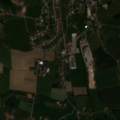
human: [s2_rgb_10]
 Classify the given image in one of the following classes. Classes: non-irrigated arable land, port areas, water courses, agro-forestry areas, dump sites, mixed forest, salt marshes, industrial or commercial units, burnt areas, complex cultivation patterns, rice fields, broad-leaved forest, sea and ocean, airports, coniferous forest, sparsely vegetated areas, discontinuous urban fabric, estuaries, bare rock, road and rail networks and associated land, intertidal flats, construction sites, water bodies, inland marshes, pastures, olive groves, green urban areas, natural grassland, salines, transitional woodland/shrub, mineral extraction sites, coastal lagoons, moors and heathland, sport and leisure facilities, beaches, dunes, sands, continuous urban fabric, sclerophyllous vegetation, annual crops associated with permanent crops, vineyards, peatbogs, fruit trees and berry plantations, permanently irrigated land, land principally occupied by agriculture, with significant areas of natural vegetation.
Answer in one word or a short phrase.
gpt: discontinuous urban fabric, non-irrigated arable land, pastures, complex cultivation patterns